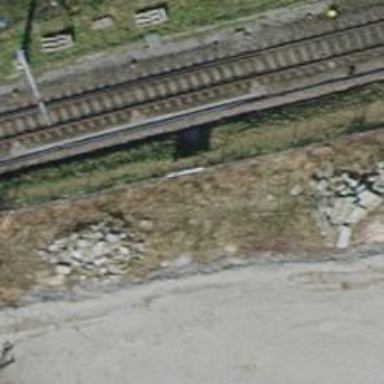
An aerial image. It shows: Railway signal.